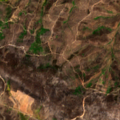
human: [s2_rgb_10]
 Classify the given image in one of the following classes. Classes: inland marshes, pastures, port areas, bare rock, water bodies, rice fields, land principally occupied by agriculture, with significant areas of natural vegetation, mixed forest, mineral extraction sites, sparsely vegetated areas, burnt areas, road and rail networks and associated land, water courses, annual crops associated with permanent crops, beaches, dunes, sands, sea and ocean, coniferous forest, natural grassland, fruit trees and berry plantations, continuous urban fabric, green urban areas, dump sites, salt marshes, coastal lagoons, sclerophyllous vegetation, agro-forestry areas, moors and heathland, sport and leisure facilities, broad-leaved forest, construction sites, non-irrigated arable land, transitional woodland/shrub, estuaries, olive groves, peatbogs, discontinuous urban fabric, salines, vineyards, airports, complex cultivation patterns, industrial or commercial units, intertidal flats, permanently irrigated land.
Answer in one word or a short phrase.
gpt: broad-leaved forest, coniferous forest, transitional woodland/shrub